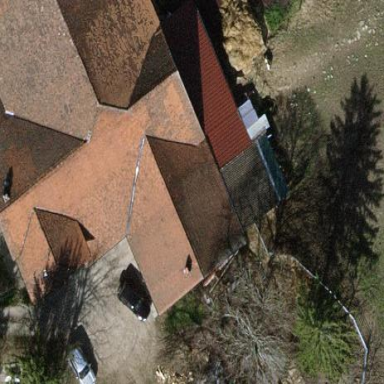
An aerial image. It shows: Farm building.